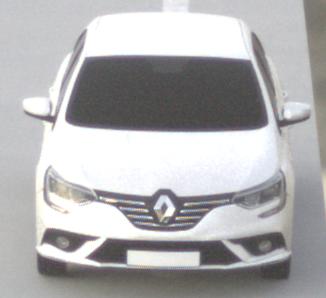
Make: Renault
Model: Mégane ENERGY TCe 100
Detailed model: Mégane (IV)
Model produced from: 2016/03
Model produced until: 2018/08
Doors: 5
Color: white
Road condition: dry road
Daytime: sunrise or sunset
Contrast: low contrast